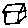
Label: house